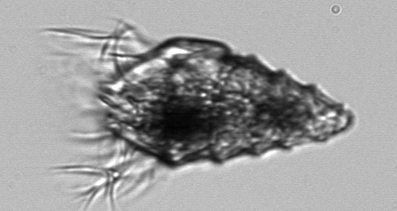
Label: Laboea_strobila